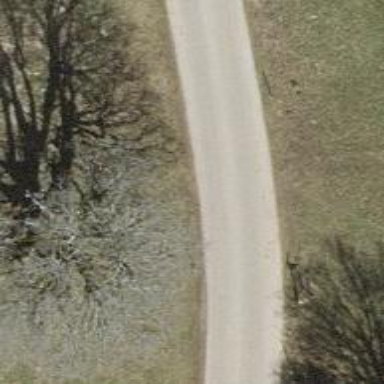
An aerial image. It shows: Unclassified road with asphalt surface.